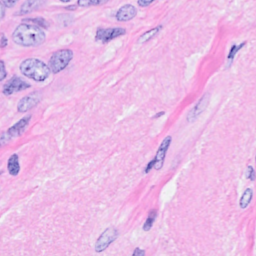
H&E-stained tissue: Breast